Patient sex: F
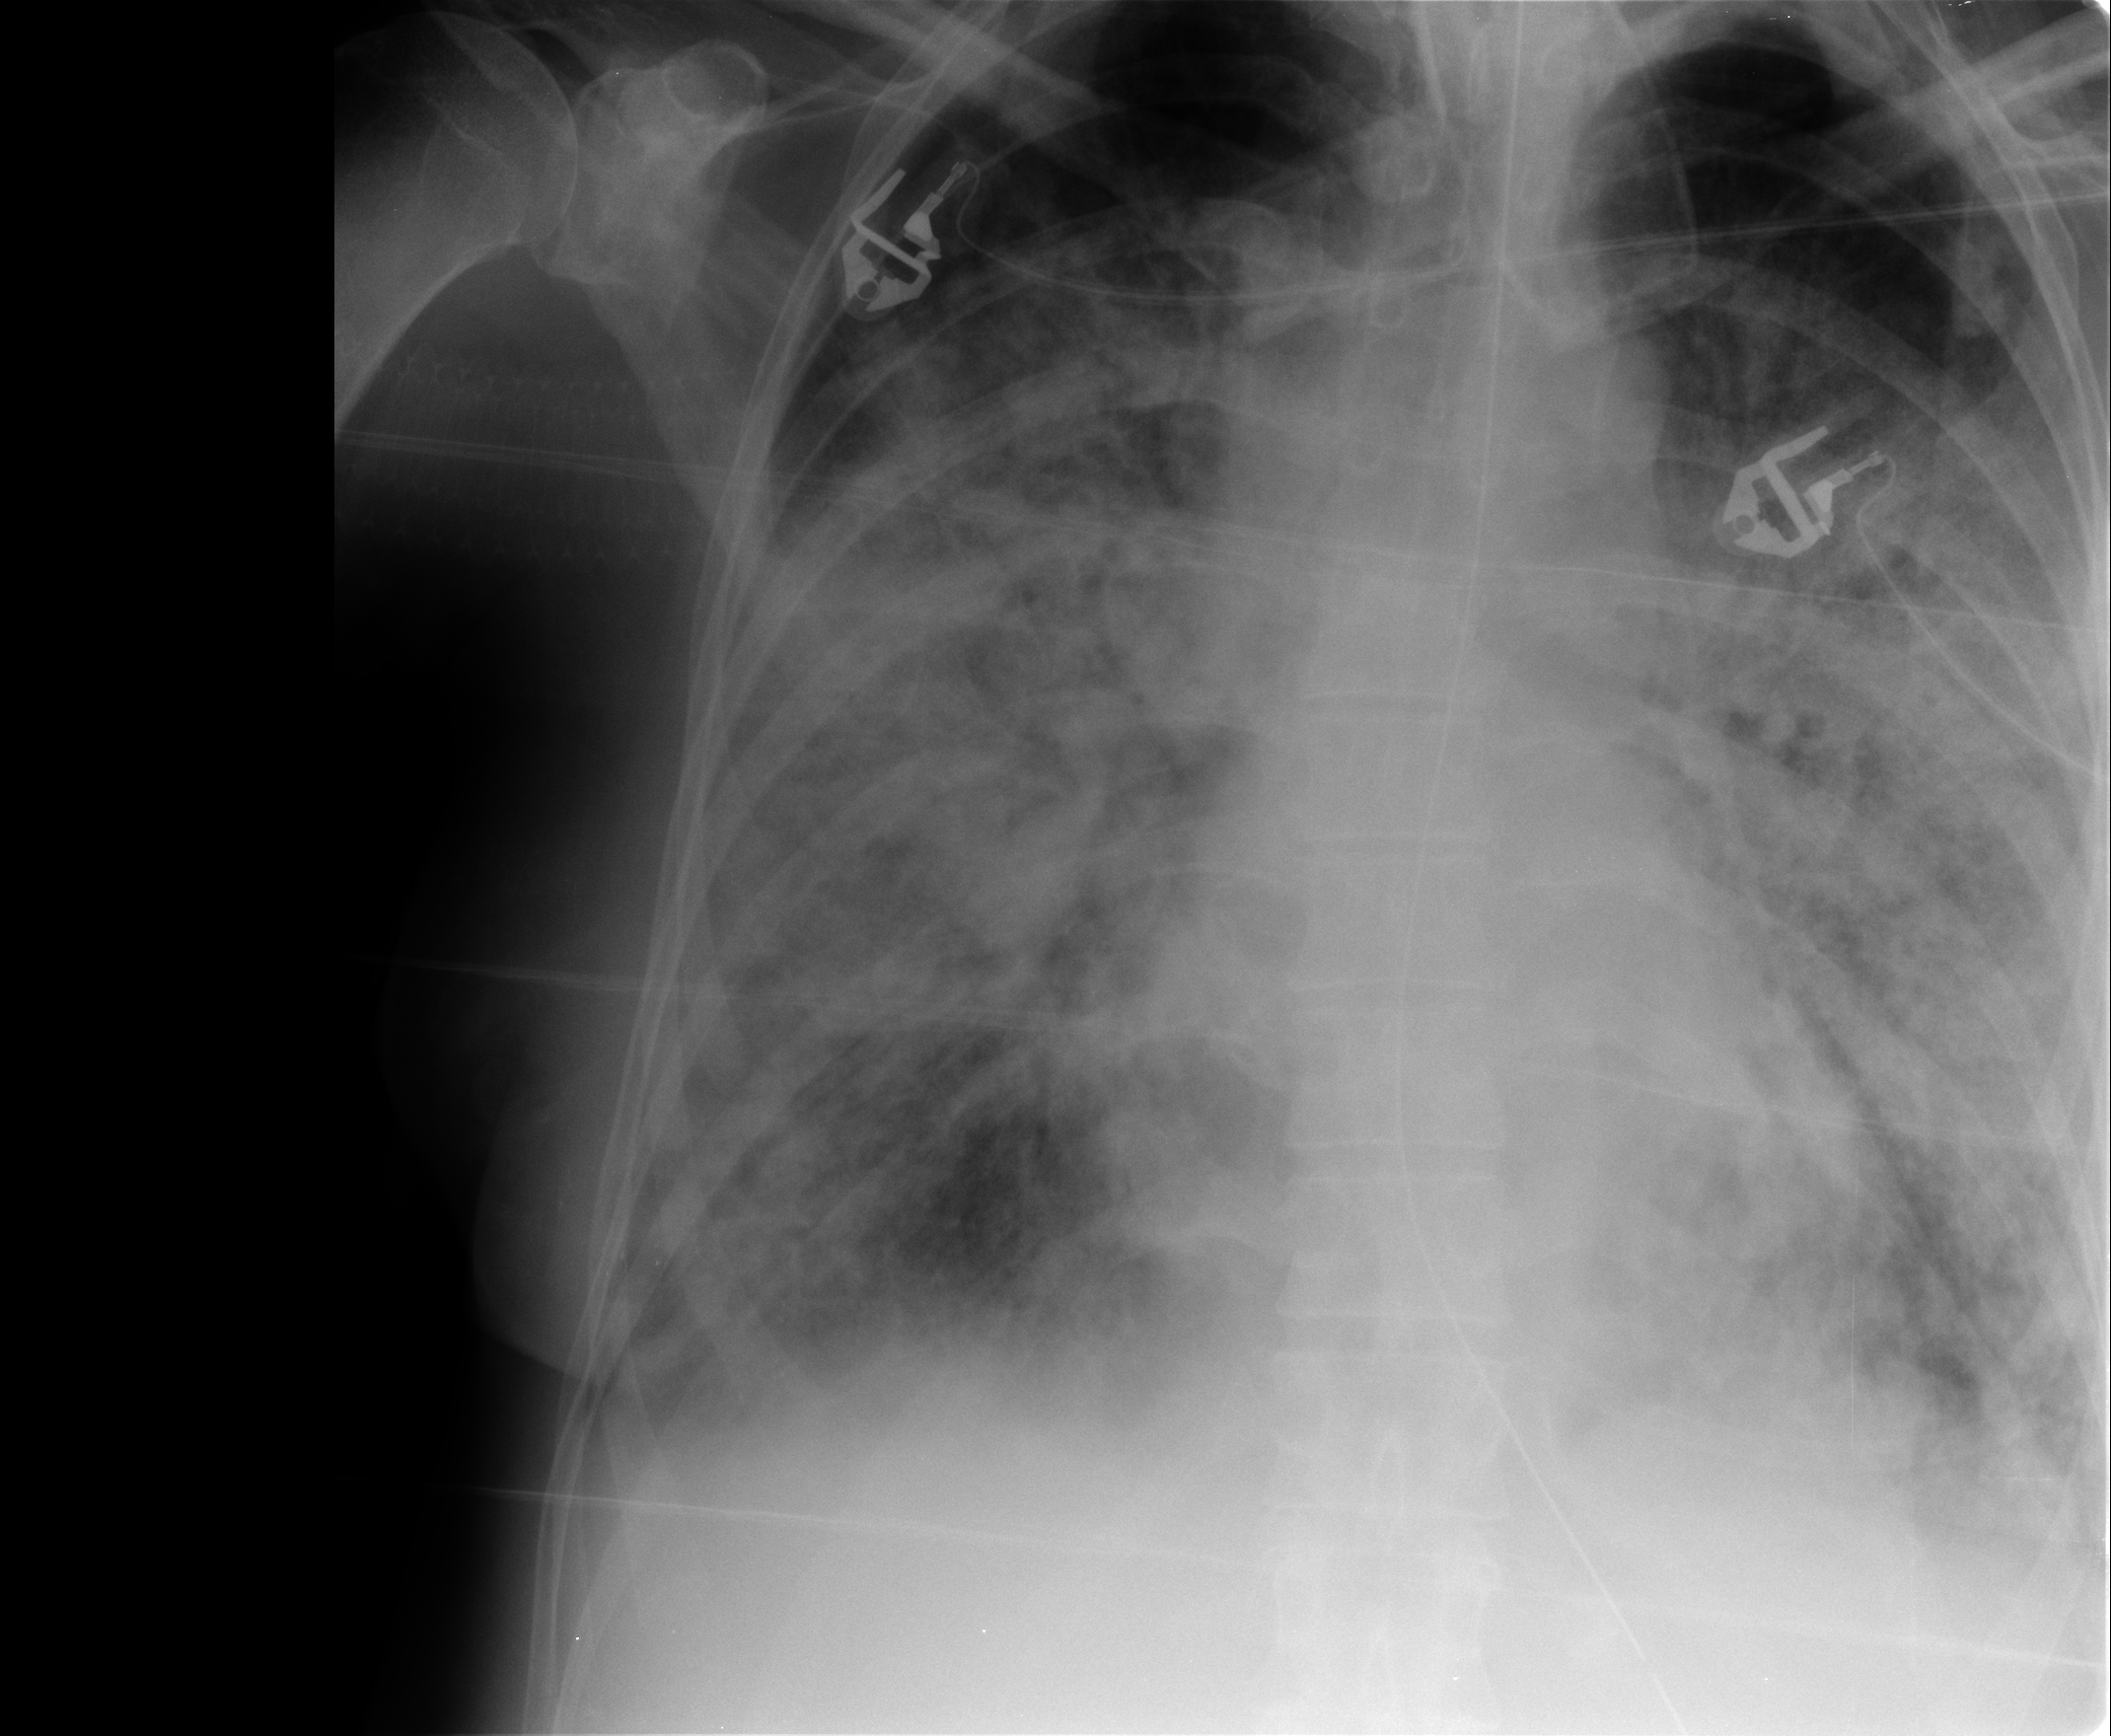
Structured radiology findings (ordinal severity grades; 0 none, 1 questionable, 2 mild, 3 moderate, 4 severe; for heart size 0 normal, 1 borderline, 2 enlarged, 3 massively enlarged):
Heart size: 0
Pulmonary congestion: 3
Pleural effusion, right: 1
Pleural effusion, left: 1
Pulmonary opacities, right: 4
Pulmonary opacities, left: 4
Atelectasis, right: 3
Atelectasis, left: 3